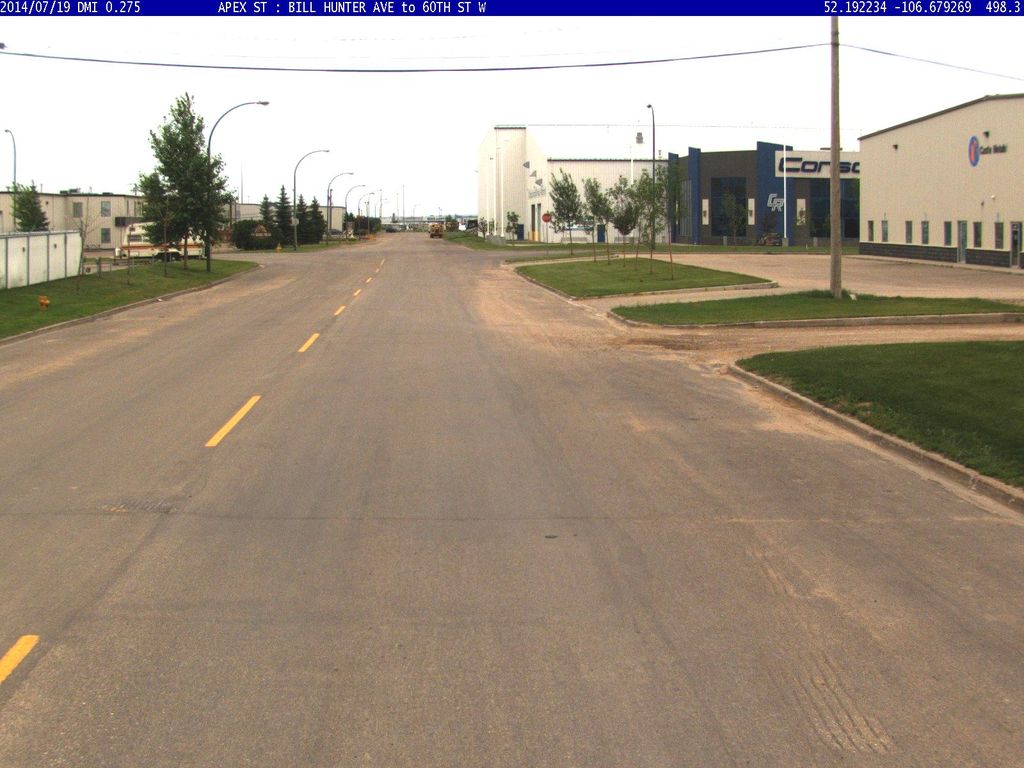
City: saskatoon